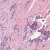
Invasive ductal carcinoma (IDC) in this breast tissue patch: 1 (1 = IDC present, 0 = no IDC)